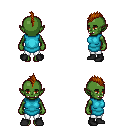
a pixel art fantasy rpg character, female body template, orc, green skin, teal tunic, white pants, brunette mohawk hairstyle, black shoes, four views (front, back, left, right), 2x2 character sprite sheet, small pixel art, hard edges, no anti-aliasing